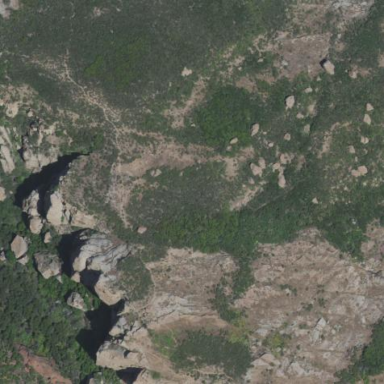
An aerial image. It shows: Landscape dominated by bare rock.